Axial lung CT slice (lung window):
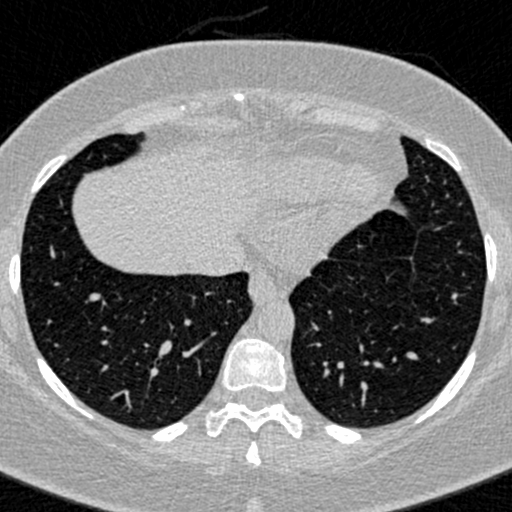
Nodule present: no